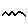
Label: zigzag